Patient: sex M, age 37
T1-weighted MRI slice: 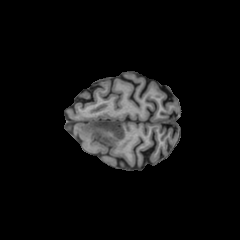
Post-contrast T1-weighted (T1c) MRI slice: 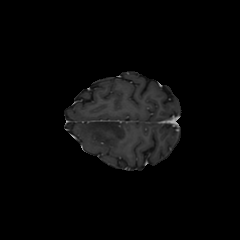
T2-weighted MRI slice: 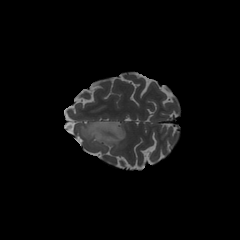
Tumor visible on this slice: yes
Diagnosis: Astrocytoma, IDH-mutant
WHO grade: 2